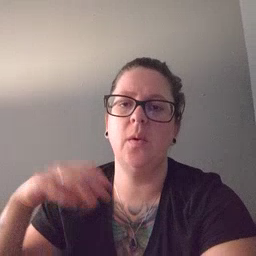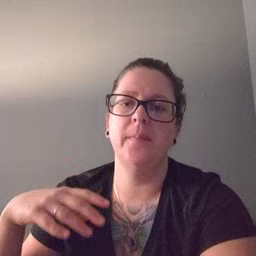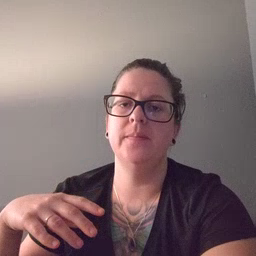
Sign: drop